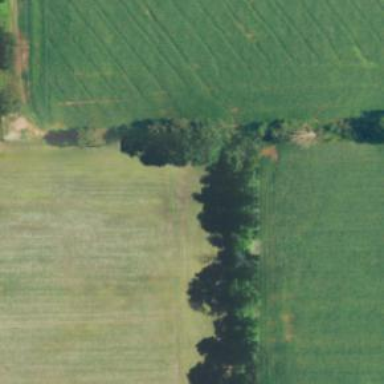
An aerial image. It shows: Row of trees in natural setting.